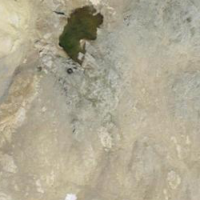
EUNIS habitat code: 48
Species observed at this site:
Rumex acetosella
Ranunculus glacialis